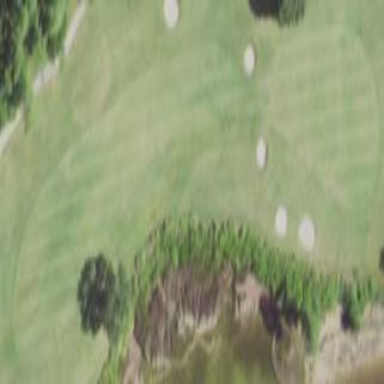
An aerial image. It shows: Grassy fairway on golf course.